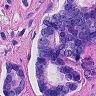
Metastatic tissue present: yes